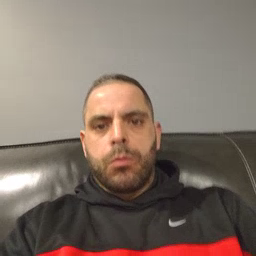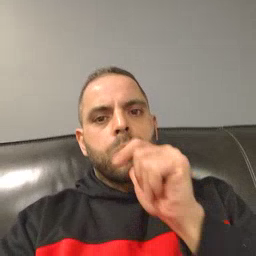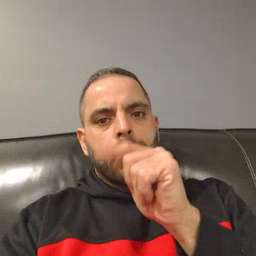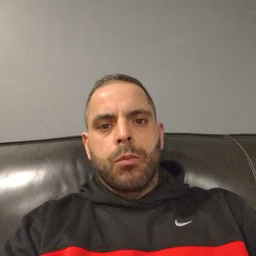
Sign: who